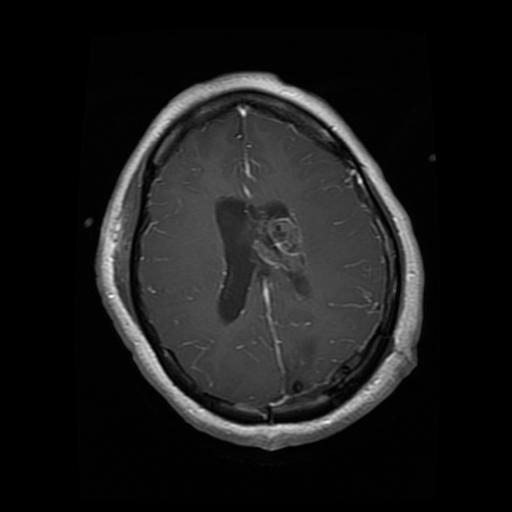
Label: glioma